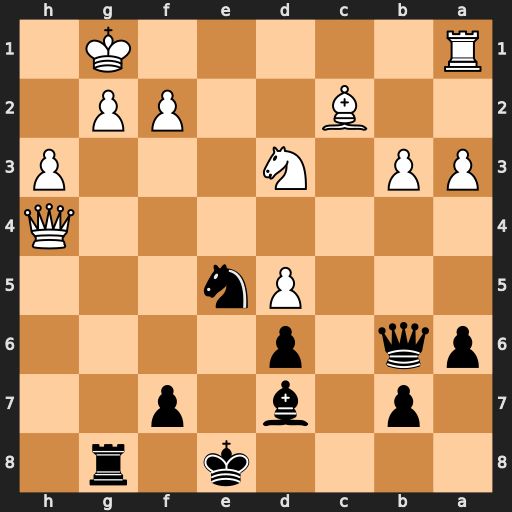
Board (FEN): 4k1r1/1p1b1p2/pq1p4/3Pn3/7Q/PP1N3P/2B2PP1/R5K1
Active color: b
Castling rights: -
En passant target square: -
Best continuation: Nf3+ Kf1 Nxh4